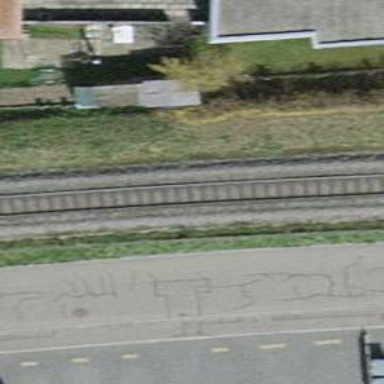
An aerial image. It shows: Single railway track with electrification through contact line.